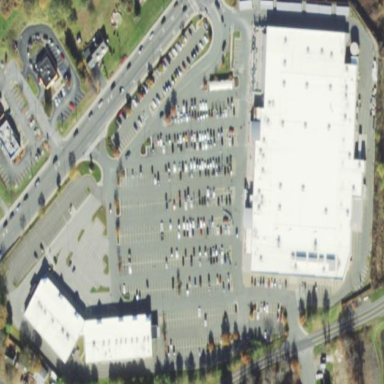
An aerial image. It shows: Retail area.